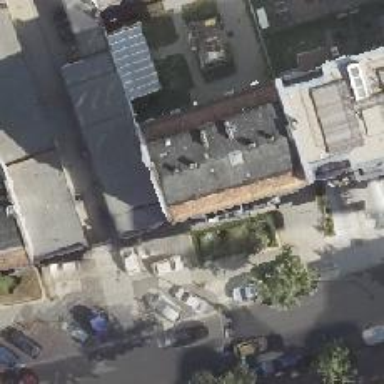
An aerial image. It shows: Beauty shop.